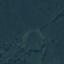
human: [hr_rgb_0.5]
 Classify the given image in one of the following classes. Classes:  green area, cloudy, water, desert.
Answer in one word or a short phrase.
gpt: green area